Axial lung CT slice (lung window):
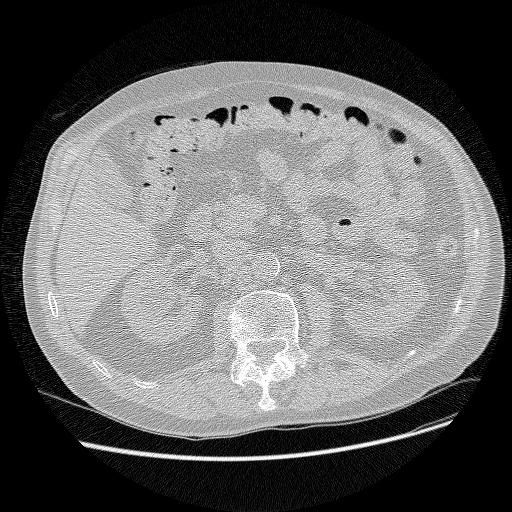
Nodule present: no